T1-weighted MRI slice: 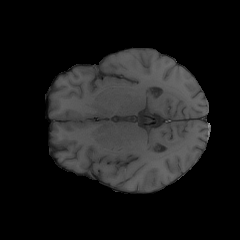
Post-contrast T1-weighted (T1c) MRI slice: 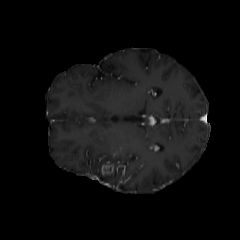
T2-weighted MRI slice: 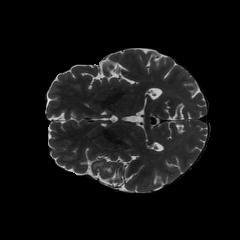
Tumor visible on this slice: yes